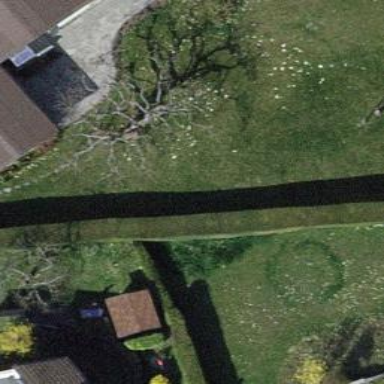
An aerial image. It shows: Deciduous broadleaved tree in garden.